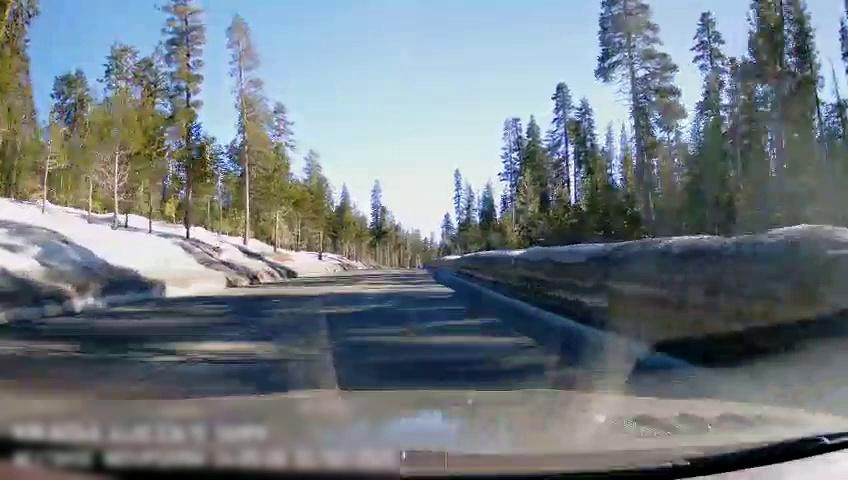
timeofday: Day
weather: Snowy
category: Drivable Space